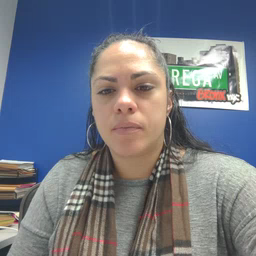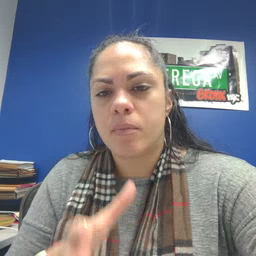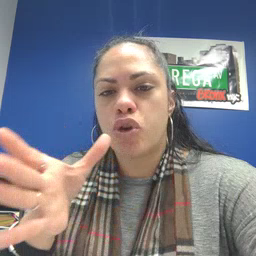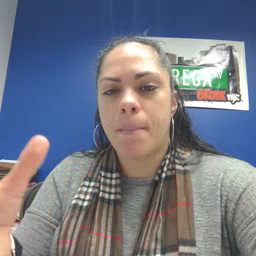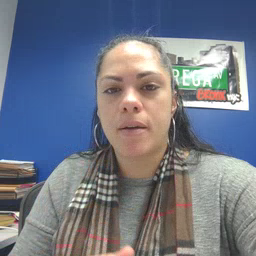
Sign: grandma